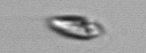
Label: Katodinium_or_Torodinium